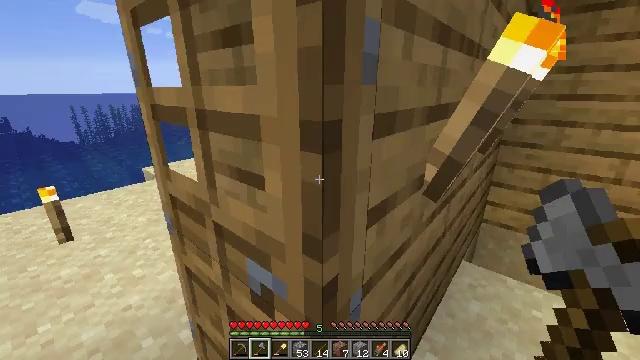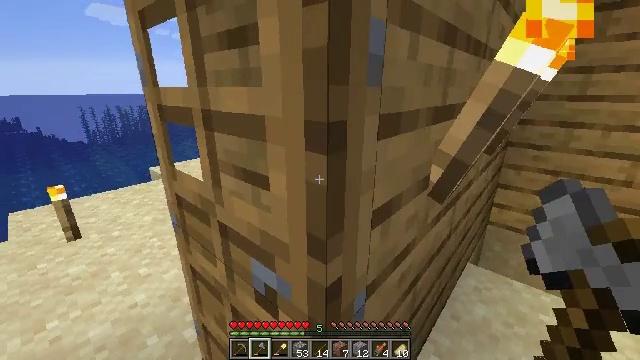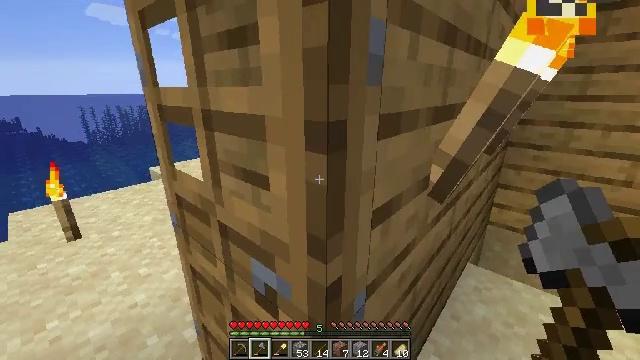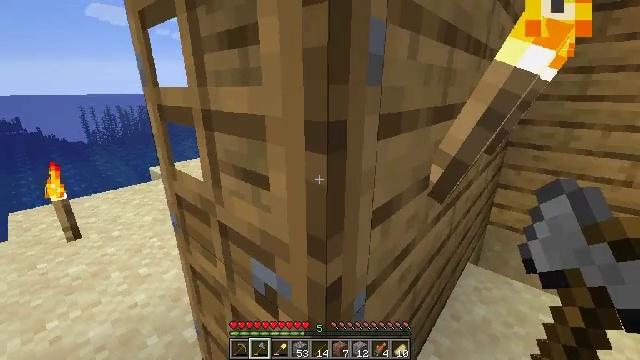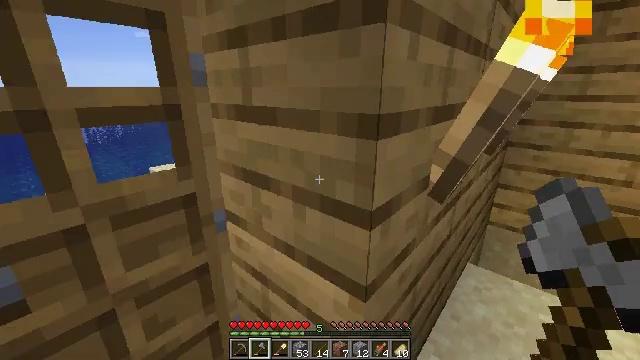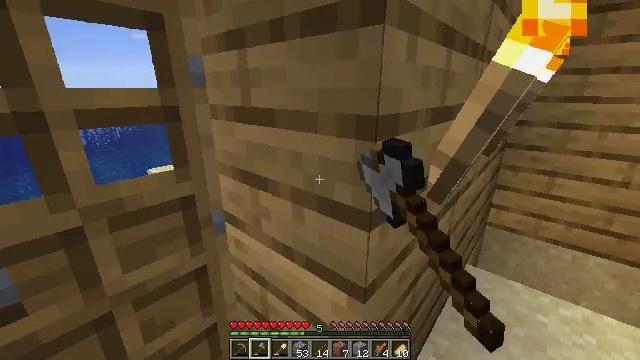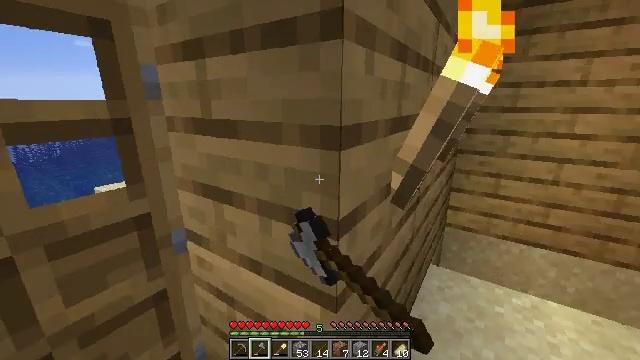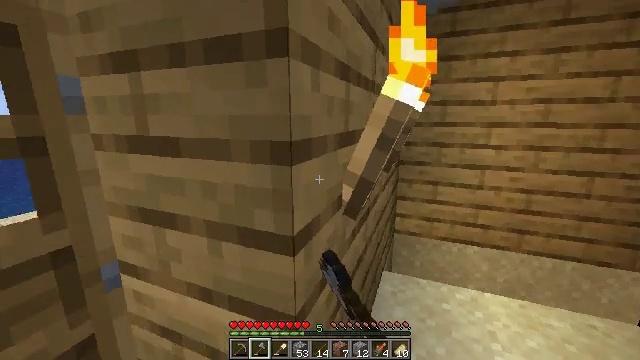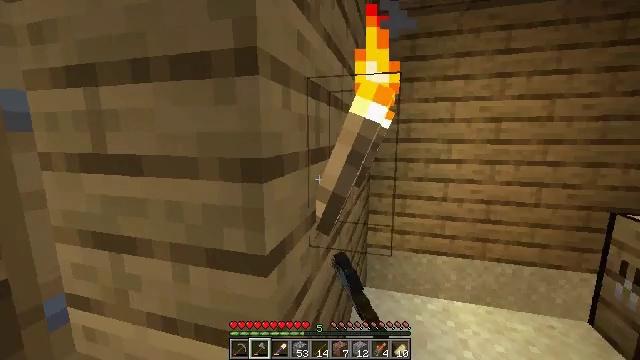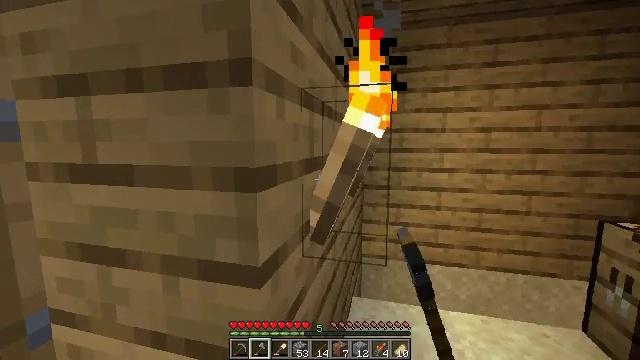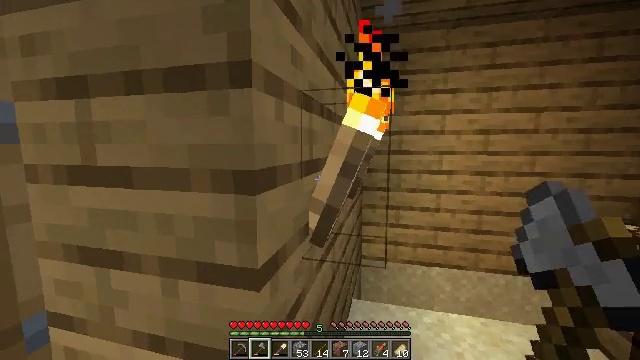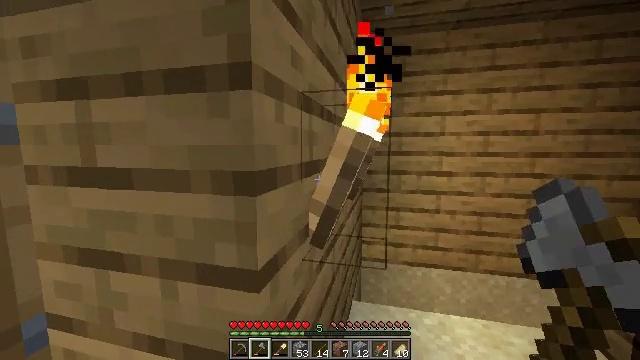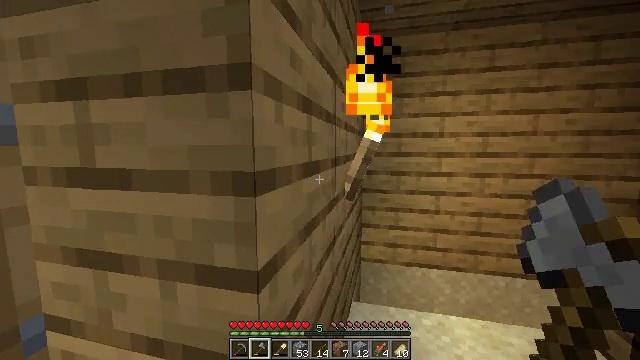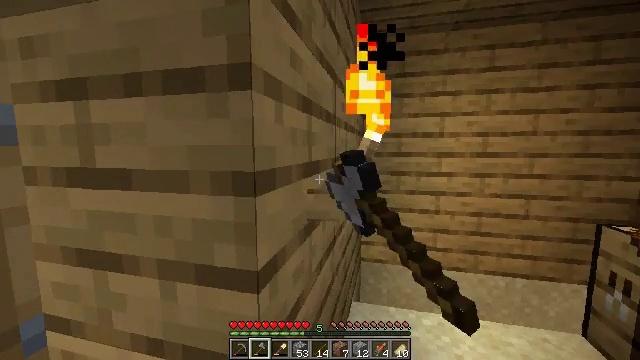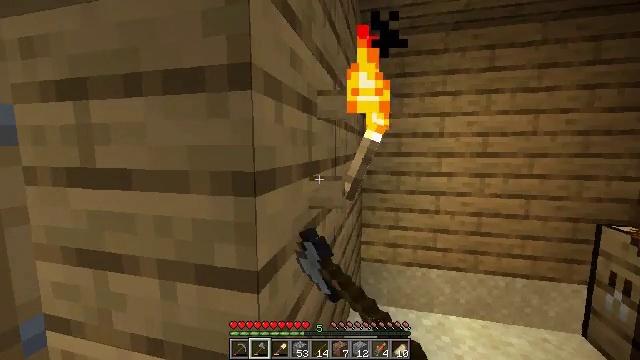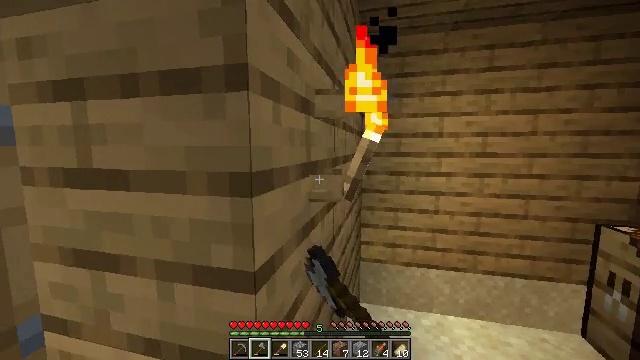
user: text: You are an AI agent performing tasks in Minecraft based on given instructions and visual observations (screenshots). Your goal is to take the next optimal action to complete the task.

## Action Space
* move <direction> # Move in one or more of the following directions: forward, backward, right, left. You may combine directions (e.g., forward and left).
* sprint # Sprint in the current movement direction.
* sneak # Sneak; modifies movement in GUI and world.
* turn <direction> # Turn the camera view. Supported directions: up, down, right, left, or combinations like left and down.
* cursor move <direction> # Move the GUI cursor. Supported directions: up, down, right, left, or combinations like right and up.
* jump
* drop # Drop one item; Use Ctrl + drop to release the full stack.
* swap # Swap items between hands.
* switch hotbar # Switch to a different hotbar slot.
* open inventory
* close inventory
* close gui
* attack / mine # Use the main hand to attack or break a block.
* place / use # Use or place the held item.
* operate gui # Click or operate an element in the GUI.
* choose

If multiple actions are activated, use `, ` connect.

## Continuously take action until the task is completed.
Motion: motion action
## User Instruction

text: Gather the wall torch from the wall.
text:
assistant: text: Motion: turn left
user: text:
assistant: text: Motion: no_op
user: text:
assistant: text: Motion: no_op
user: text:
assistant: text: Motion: use / place
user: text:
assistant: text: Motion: use / place
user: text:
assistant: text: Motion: turn right and up
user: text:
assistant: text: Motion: turn right and up
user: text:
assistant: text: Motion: turn right and up
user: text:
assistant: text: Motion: turn right and up
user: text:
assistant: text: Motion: no_op
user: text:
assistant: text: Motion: no_op
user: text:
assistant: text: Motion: attack / mine
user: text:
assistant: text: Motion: attack / mine
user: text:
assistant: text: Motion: attack / mine
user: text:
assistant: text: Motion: move right
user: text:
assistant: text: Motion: move forward and move right
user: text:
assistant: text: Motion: move forward and move right
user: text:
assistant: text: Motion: no_op